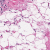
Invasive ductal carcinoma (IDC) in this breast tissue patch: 0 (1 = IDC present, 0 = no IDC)